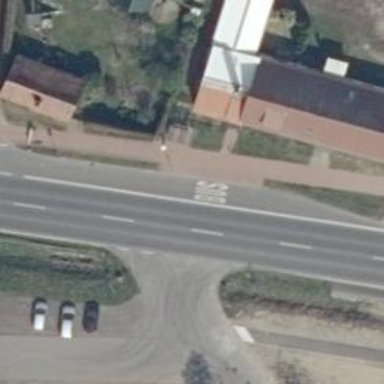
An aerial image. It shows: Public transport stop position.